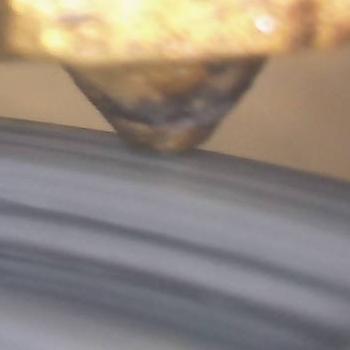
Flow rate: 89%